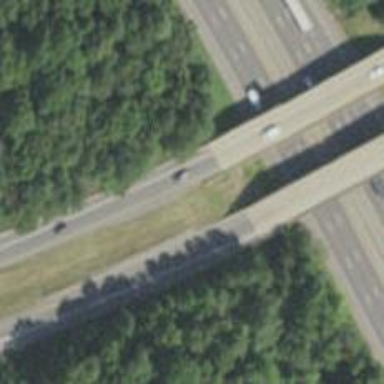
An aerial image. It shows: Motorway link.